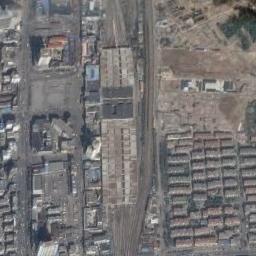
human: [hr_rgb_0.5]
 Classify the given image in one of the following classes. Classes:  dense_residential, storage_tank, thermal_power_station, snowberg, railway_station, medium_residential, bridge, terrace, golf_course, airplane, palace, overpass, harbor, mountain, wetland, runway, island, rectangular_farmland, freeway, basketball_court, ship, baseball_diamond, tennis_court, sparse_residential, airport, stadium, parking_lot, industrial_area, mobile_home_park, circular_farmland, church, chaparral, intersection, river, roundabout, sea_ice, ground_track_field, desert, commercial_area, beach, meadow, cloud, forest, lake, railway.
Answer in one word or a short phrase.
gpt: railway_station